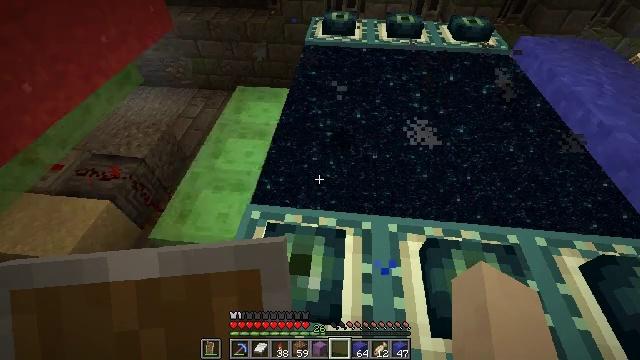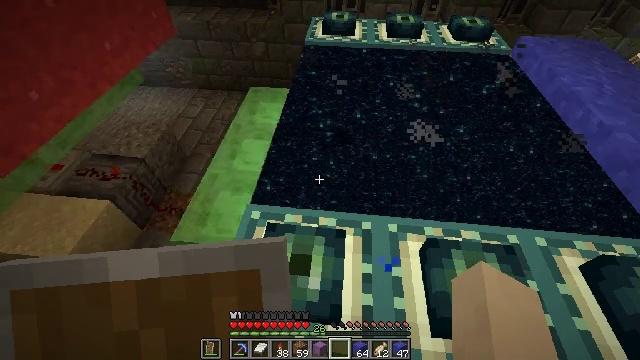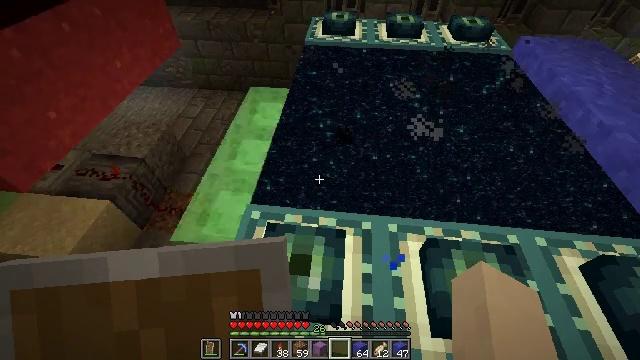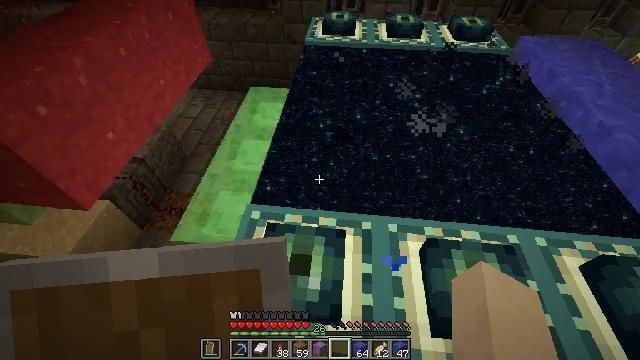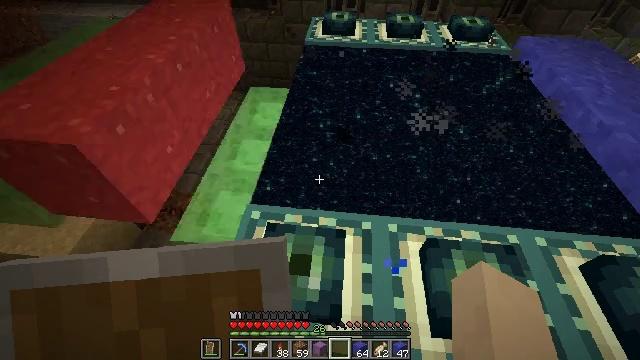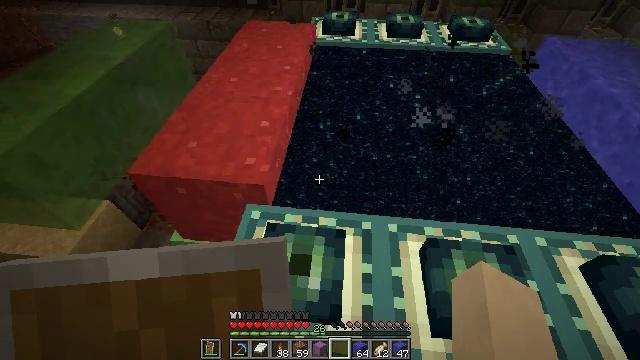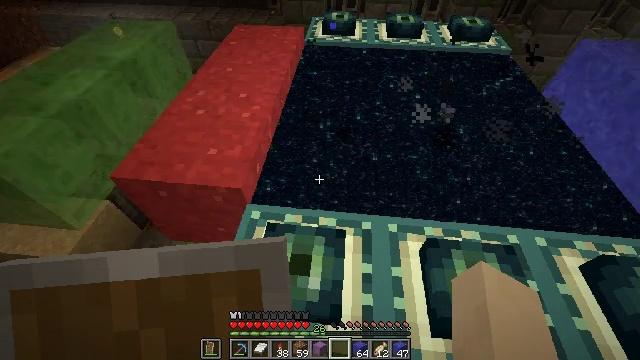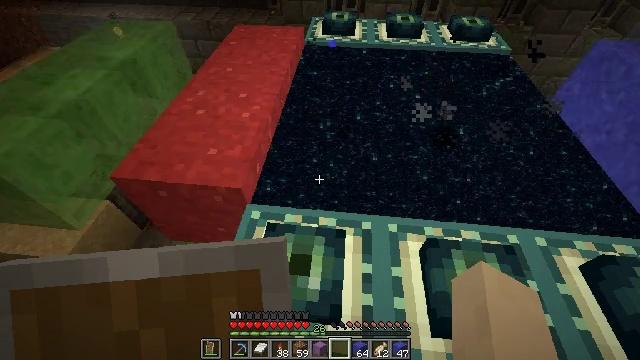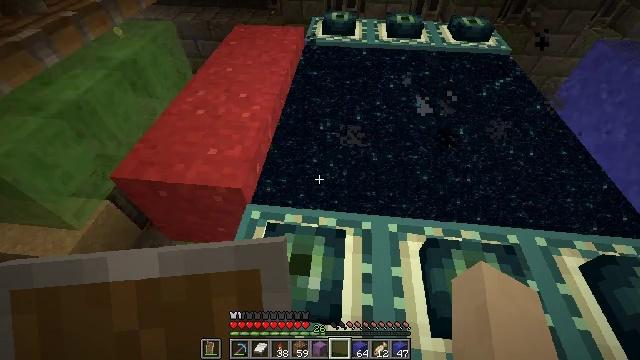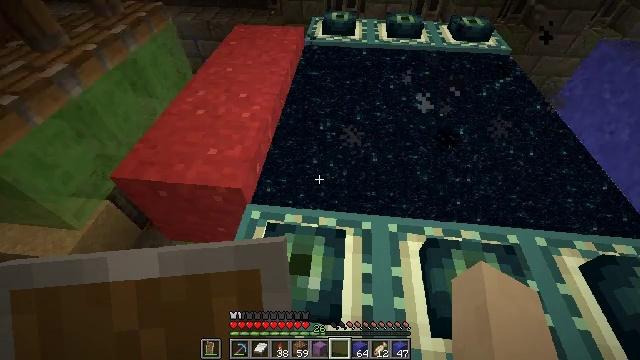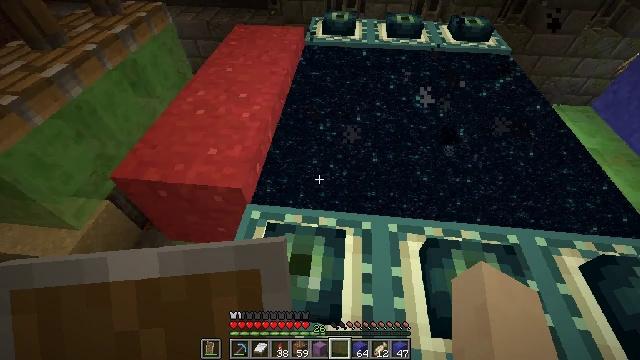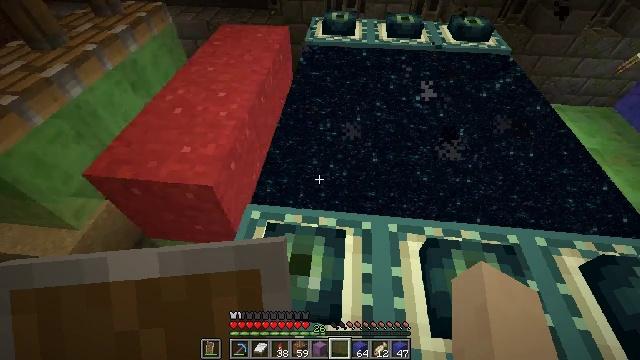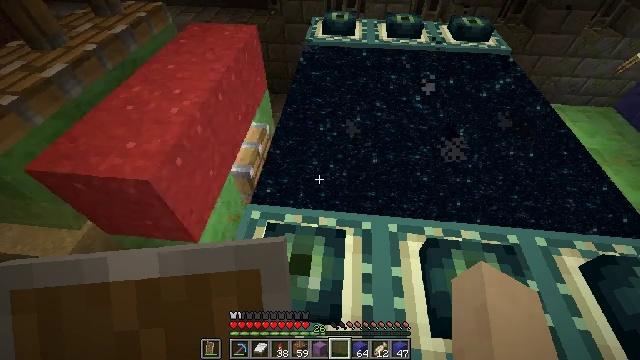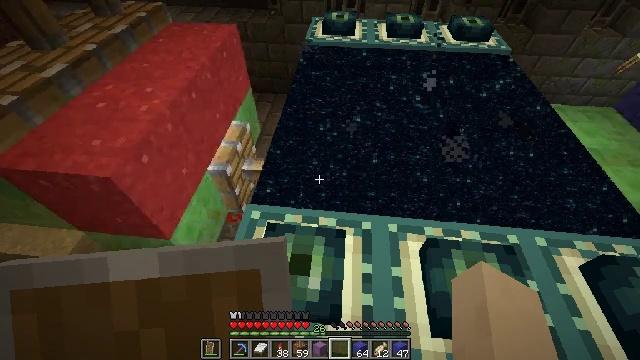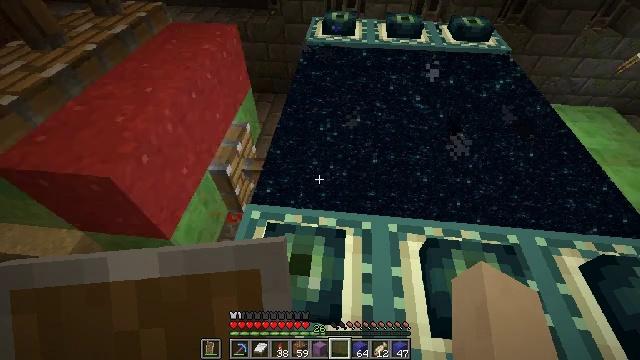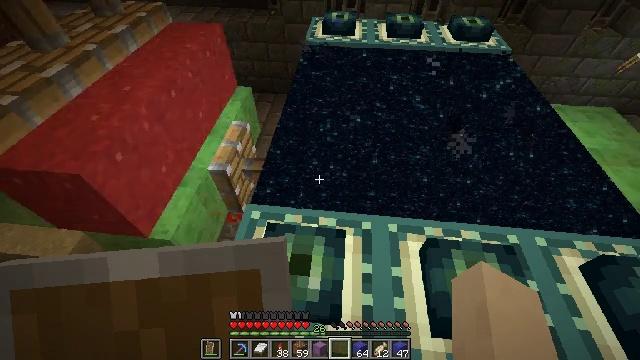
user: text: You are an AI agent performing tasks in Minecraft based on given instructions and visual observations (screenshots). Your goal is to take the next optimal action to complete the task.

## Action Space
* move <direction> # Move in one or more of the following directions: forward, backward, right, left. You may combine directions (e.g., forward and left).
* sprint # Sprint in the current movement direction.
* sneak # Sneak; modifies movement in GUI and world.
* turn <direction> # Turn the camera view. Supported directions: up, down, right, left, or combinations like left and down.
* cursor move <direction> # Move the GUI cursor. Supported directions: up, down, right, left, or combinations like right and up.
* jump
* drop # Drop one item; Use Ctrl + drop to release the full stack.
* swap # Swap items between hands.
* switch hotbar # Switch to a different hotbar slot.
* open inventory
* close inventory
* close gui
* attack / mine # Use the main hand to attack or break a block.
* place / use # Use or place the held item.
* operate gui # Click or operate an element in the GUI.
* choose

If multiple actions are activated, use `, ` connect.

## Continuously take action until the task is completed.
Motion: motion action
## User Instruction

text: Collect red concrete powder from the ground.
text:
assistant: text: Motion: no_op
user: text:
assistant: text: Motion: no_op
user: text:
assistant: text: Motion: no_op
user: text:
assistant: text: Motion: no_op
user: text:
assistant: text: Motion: no_op
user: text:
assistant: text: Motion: no_op
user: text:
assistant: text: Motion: no_op
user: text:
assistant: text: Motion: no_op
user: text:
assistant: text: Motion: no_op
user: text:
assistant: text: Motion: no_op
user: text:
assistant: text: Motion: no_op
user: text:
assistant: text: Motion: no_op
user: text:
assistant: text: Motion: no_op
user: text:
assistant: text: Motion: no_op
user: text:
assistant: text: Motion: no_op
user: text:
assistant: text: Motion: no_op
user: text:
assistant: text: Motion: no_op
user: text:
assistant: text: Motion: no_op
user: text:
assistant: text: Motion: no_op
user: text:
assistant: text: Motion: no_op
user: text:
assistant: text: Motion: no_op
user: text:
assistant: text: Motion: no_op
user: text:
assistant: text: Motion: no_op
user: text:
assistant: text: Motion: no_op
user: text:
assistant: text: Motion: no_op
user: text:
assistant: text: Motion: no_op
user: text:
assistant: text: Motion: no_op
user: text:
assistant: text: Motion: no_op
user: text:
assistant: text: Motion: no_op
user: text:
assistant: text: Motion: no_op